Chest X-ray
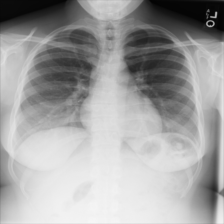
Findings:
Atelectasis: negative
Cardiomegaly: negative
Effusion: negative
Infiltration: negative
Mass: negative
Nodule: negative
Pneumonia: negative
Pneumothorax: negative
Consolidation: negative
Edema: negative
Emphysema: negative
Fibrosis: negative
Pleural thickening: negative
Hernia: negative